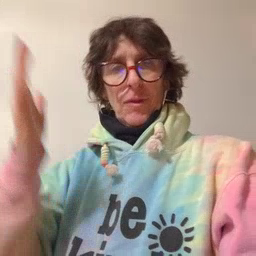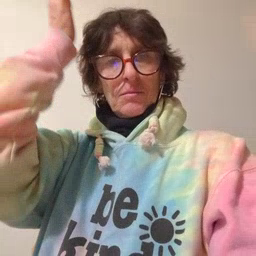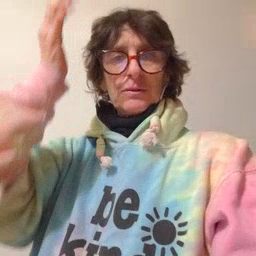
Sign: garbage